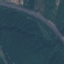
Land use / land cover: Highway